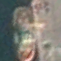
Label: Towing_vessel